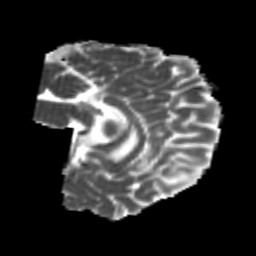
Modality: MD
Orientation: sagittal
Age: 22
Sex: male
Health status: healthy
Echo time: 0.074 s